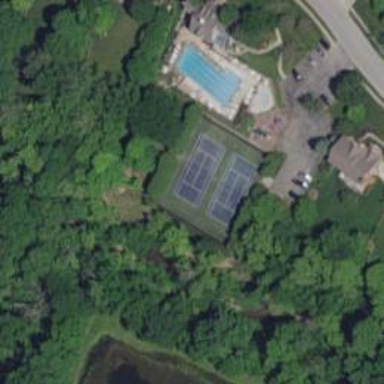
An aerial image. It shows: Tennis court on the leisure land pitch.